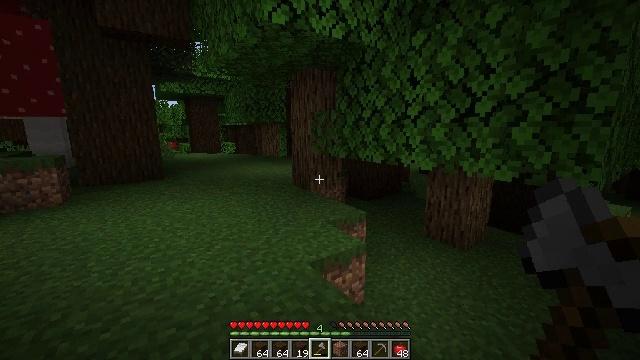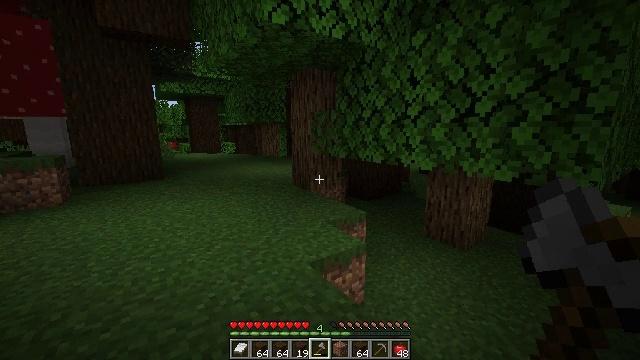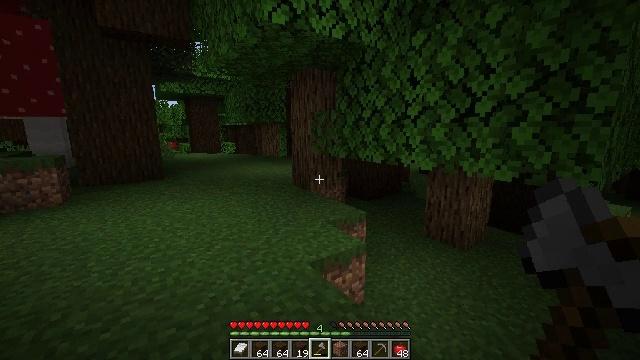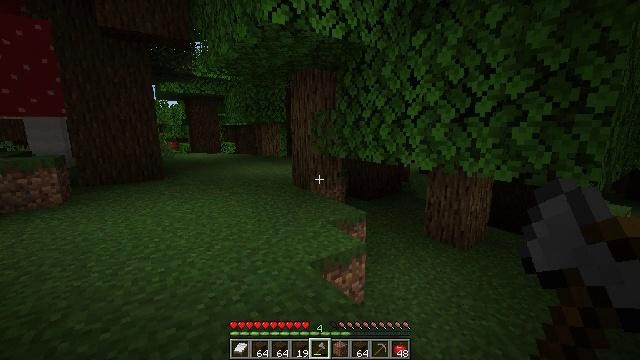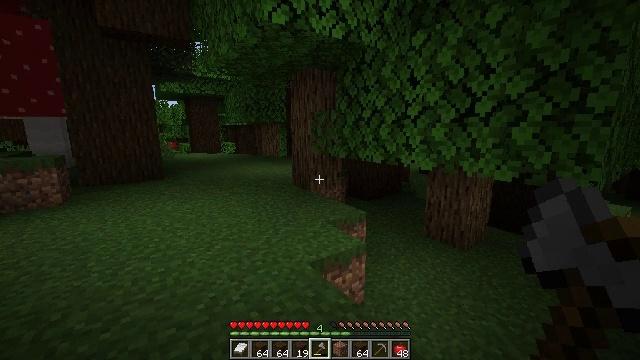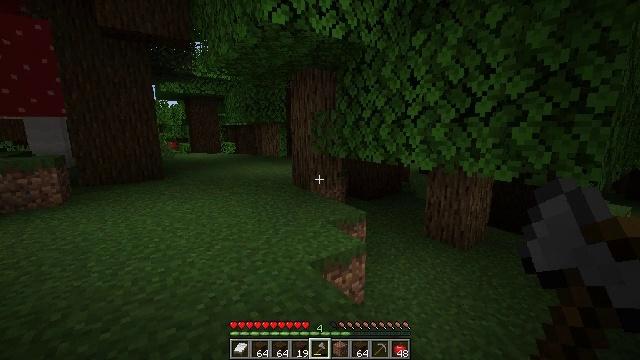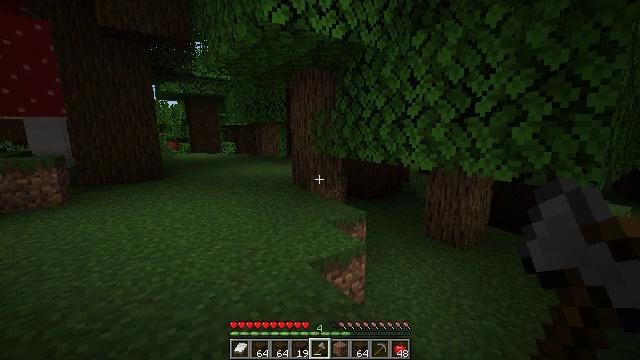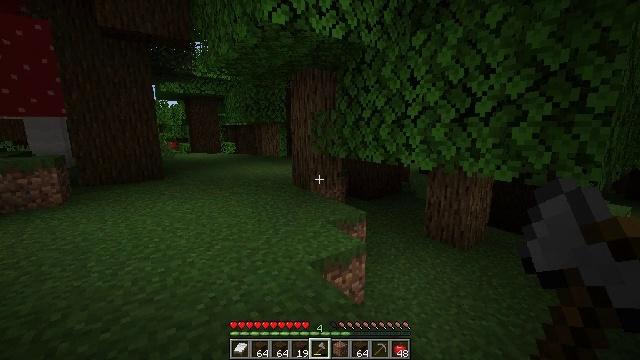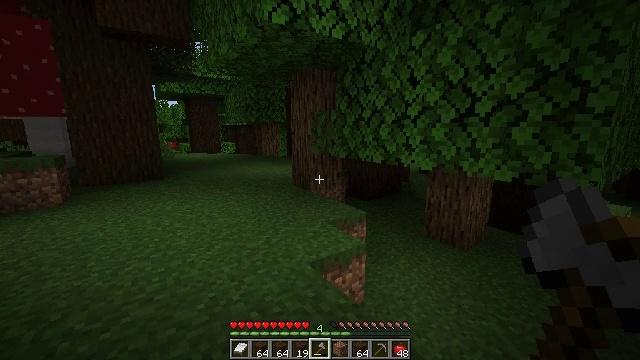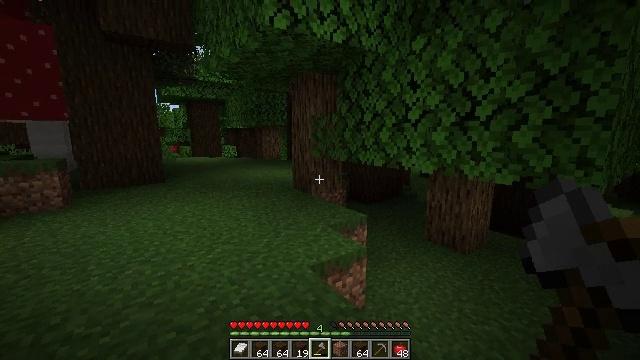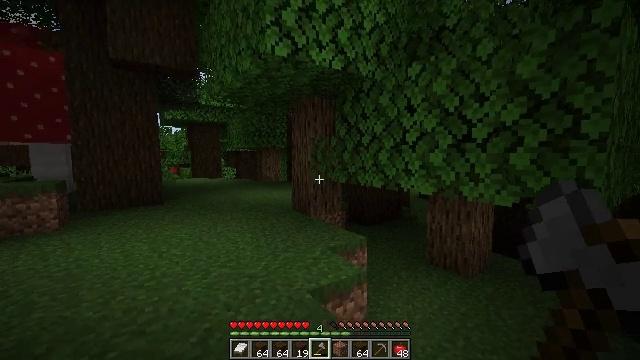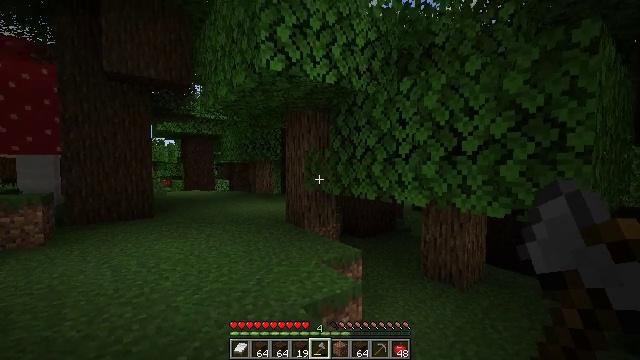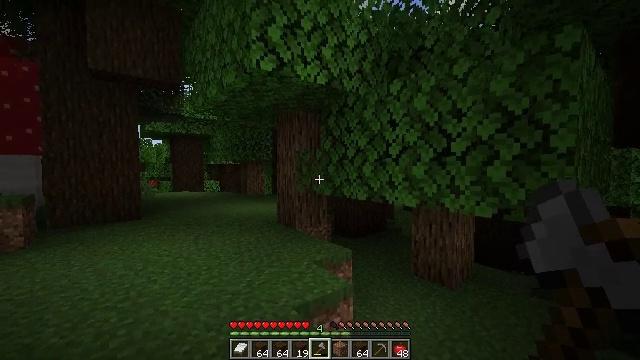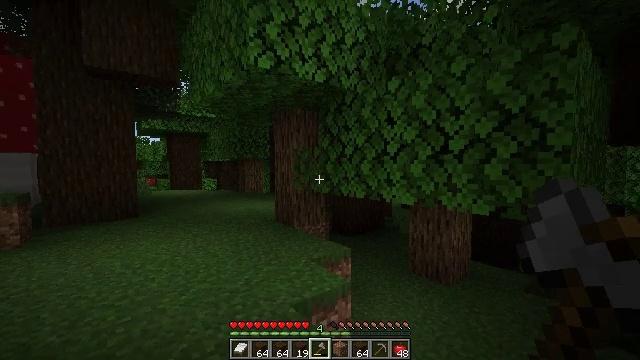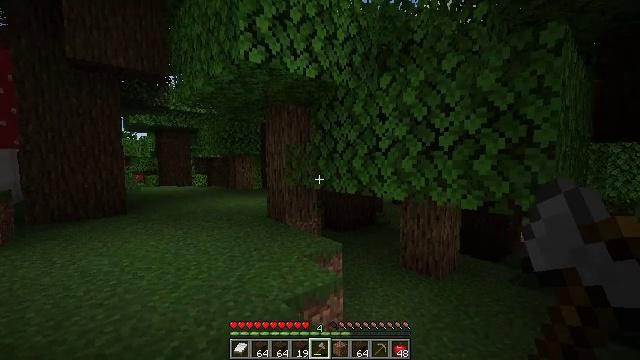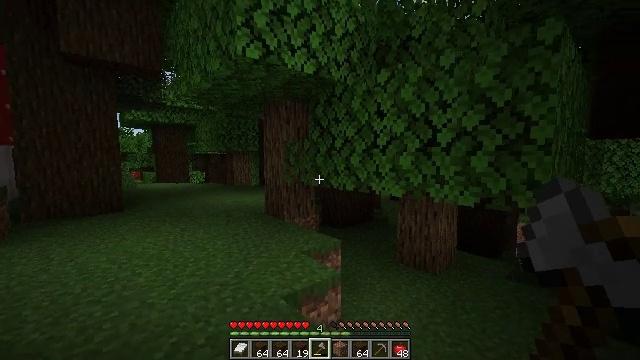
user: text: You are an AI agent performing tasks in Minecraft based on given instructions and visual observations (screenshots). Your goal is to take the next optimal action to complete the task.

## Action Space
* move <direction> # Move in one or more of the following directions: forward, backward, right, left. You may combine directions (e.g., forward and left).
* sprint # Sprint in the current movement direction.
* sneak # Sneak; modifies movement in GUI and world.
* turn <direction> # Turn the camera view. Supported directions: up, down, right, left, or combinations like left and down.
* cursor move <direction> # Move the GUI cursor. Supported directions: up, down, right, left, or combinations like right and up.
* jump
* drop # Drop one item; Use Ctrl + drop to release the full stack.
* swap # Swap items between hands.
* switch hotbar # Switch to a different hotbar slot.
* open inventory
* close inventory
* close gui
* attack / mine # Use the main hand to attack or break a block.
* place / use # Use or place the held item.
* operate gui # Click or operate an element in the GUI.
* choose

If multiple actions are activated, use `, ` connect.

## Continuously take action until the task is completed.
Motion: motion action
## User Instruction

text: Break the dark oak log in the forest.
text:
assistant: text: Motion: no_op
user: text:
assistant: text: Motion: no_op
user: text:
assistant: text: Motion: no_op
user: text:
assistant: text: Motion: no_op
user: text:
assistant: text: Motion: no_op
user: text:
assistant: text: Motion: no_op
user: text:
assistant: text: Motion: no_op
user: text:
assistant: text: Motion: no_op
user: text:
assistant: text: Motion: no_op
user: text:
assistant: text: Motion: turn up
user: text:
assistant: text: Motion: turn right and up
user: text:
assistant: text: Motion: turn right
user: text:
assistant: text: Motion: no_op
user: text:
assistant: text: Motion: turn right
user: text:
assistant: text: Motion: no_op
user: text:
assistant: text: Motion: turn left and down
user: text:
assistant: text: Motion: turn left and down
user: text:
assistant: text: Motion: turn down
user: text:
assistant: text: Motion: no_op
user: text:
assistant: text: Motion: no_op
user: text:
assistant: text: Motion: no_op
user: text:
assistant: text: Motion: no_op
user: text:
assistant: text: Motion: no_op
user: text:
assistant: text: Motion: no_op
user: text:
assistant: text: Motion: no_op
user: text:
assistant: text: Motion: no_op
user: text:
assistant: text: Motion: no_op
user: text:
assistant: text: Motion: no_op
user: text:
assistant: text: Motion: no_op
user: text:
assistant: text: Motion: no_op